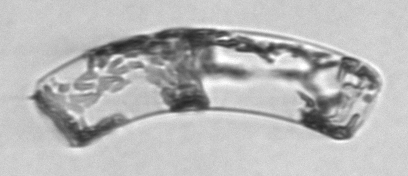
Label: Guinardia_striata